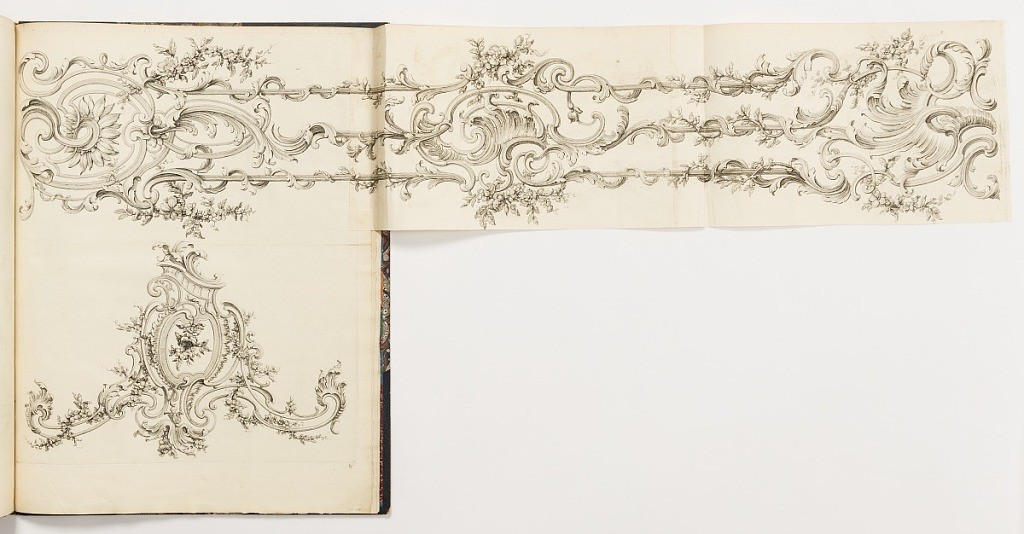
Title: Two Designs for Decorative Ironwork
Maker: Jean Lamour, French, 1698–1771
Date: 1759–68
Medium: Etching and engraving on laid paper
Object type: Print
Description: Foldout plate with two designs for decorative ironwork ornamented with rococo motifs, acanthus leaves, flowers, foliage, fleurons, c-scrolls, palmettes and a cartouche. The upper design is pasted together from three printed sheets, each sheet is numbered and the third is signed.